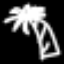
Label: palm tree